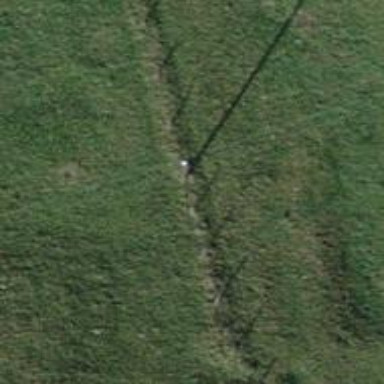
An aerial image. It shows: Straight power pole.